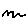
Label: zigzag